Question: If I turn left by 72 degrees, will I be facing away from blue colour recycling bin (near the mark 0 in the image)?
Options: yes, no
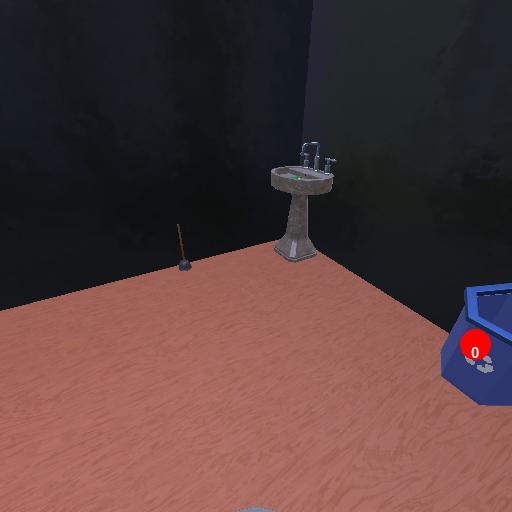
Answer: yes